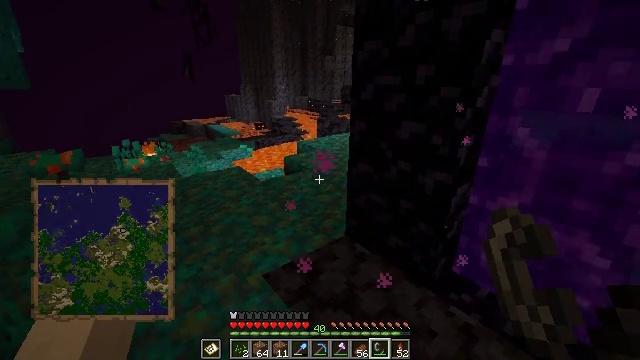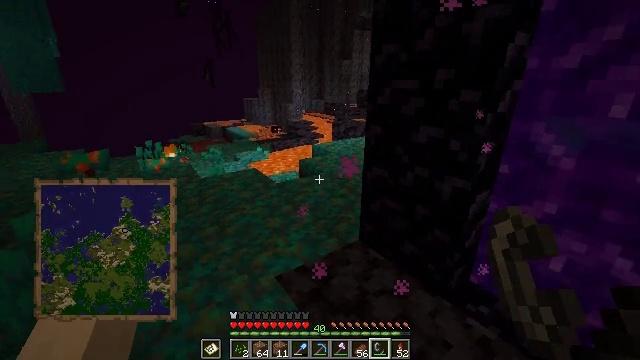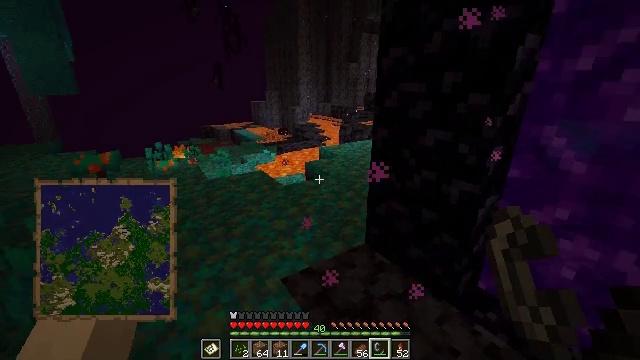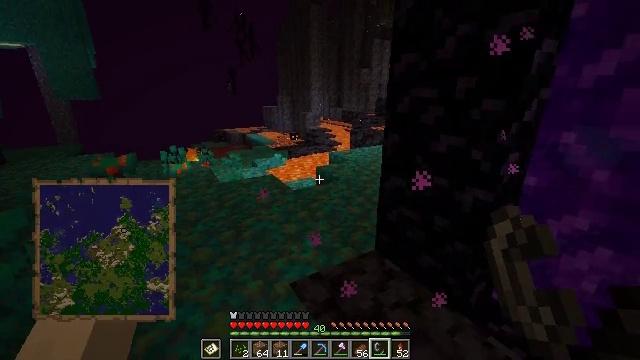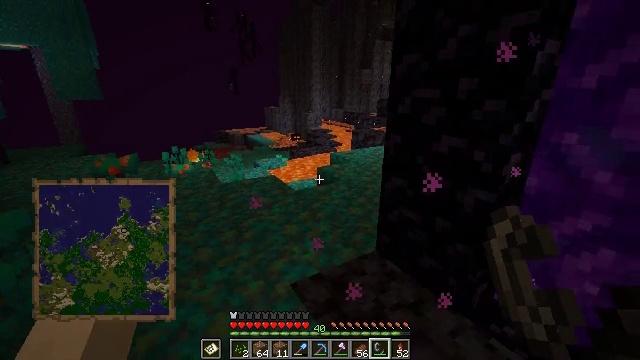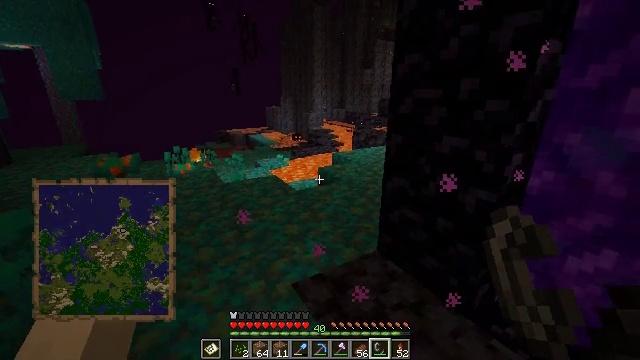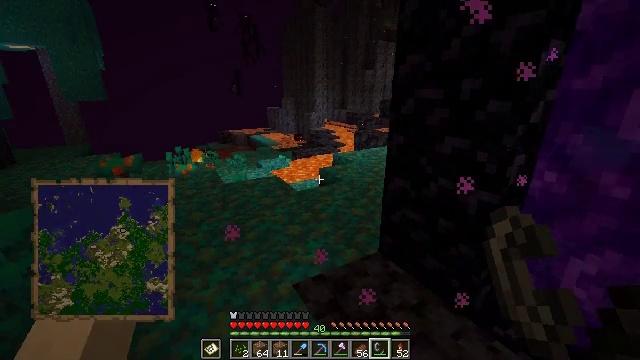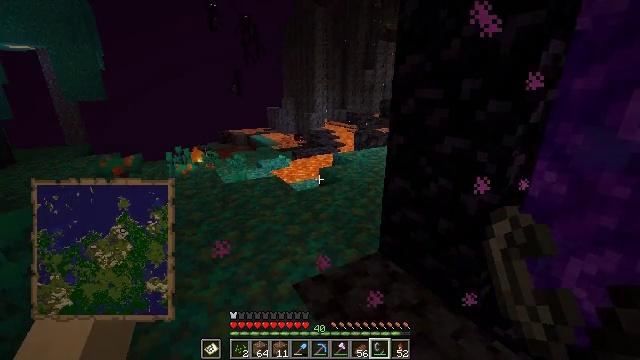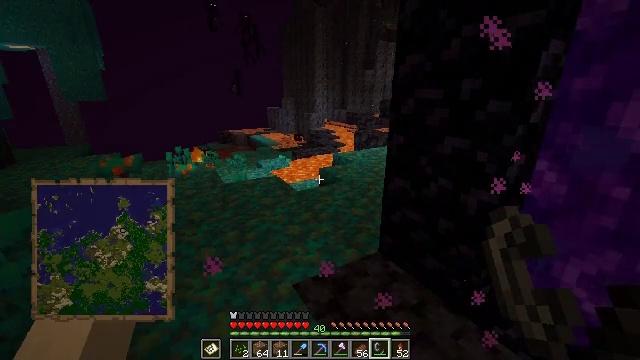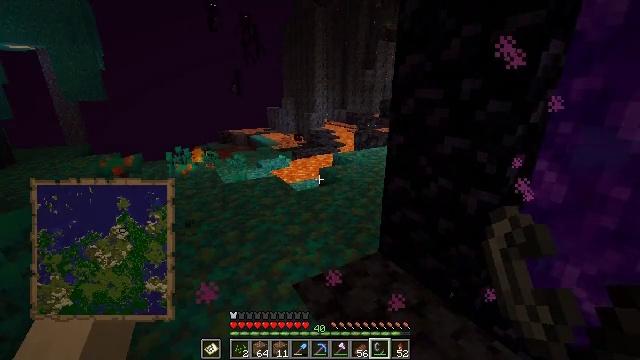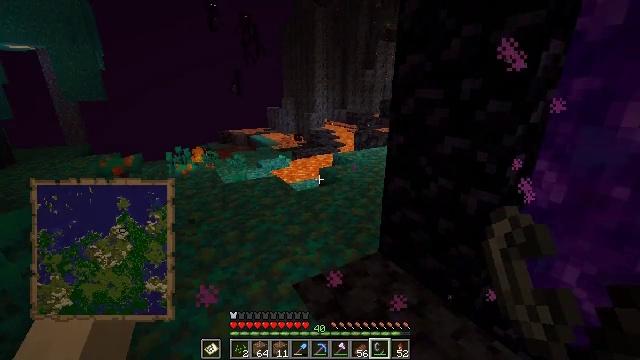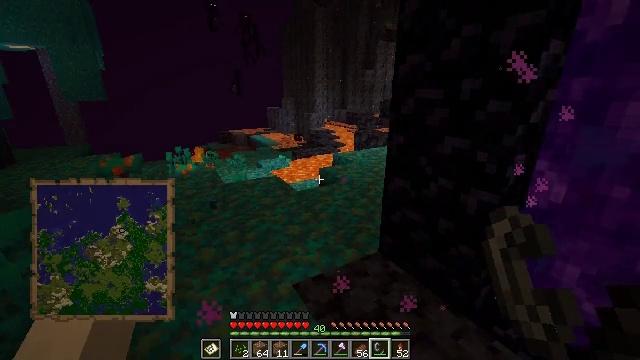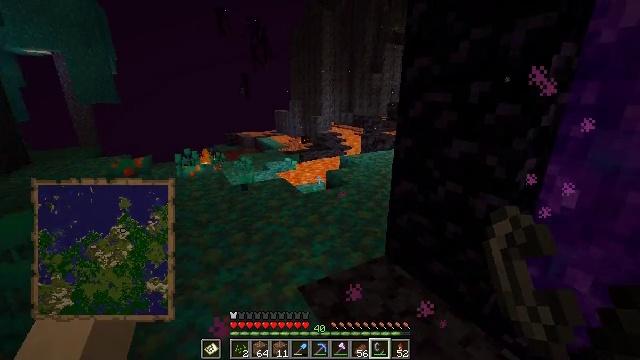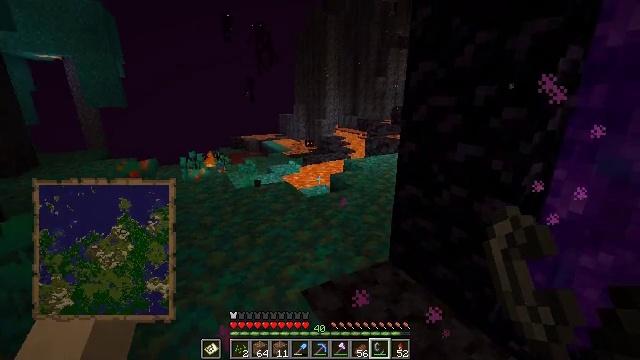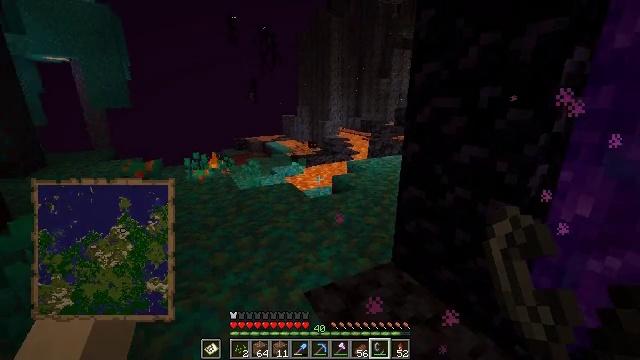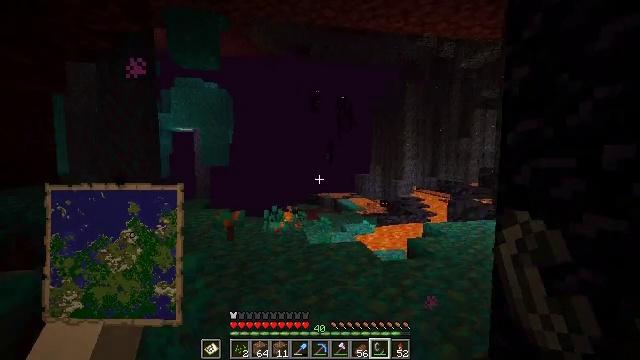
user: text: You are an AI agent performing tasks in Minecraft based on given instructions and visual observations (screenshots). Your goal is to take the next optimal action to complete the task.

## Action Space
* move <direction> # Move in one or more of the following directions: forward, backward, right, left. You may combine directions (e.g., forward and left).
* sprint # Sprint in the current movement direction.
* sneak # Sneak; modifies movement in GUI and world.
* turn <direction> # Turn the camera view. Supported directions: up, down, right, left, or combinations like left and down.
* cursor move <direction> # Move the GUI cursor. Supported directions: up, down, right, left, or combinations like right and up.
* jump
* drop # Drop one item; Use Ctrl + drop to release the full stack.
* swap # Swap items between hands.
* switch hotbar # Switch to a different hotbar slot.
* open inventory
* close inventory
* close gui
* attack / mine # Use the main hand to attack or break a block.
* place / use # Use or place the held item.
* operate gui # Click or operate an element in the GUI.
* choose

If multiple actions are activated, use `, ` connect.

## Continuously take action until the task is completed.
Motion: motion action
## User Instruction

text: Fight hostile mobs.
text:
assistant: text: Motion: turn left
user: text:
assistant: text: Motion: turn left
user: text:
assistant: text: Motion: turn left and up
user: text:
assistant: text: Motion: no_op
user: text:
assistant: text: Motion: no_op
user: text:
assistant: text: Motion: no_op
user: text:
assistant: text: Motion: no_op
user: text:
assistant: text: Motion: no_op
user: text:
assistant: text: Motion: no_op
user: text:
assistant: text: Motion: no_op
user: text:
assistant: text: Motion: no_op
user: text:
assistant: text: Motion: turn left
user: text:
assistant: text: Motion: no_op
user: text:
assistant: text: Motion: no_op
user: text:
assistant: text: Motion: move forward and move left, turn left and up
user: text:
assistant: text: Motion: move forward and move left, turn left and up
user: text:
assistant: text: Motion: turn left
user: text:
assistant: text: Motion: no_op
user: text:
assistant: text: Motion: no_op
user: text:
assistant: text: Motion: no_op
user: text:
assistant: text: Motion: no_op
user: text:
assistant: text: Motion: no_op
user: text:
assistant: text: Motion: no_op
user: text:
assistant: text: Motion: no_op
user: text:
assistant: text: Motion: no_op
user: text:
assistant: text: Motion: turn right
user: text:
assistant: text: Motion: turn right and down
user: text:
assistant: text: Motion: move left, turn right and down
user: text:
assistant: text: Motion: move forward and move left, turn right and down
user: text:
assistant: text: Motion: move forward and move left, turn right and down